Question: I'm working on my first app right now and have a slight XML problem. This is how my screen currently looks and as you can see the word "Invested" is cut in half.

Here is my code that is producing this behavior:
'''
<LinearLayout
xmlns:android="http://schemas.android.com/apk/res/android"
xmlns:tools="http://schemas.android.com/tools"
android:layout_width="match_parent"
android:layout_height="match_parent"
android:paddingBottom="@dimen/activity_vertical_margin"
android:paddingLeft="@dimen/activity_horizontal_margin"
android:paddingRight="@dimen/activity_horizontal_margin"
android:paddingTop="@dimen/activity_vertical_margin"
tools:context="com.quinnmchugh.networthcalculator.MainActivity$PlaceholderFragment"
android:orientation="vertical" >
<LinearLayout
android:layout_width="match_parent"
android:layout_height="wrap_content"
android:orientation="horizontal" >
<TextView
android:id="@+id/lblPrincipal"
android:layout_width="0dp"
android:layout_height="wrap_content"
android:text="@string/principal"
android:layout_weight="2"
android:gravity="right"
android:layout_marginRight="@dimen/activity_horizontal_margin"
android:textSize="16sp" />
<EditText
android:id="@+id/txtPrincipal"
android:layout_width="0dp"
android:layout_height="wrap_content"
android:hint="ex. 5,000"
android:layout_weight="3" />
</LinearLayout>
<LinearLayout
android:layout_width="match_parent"
android:layout_height="wrap_content"
android:orientation="horizontal" >
<TextView
android:id="@+id/lblStartingSalary"
android:layout_width="0dp"
android:layout_height="wrap_content"
android:text="@string/starting_salary"
android:layout_weight="2"
android:gravity="right"
android:layout_marginRight="@dimen/activity_horizontal_margin"
android:textSize="16sp" />
<EditText
android:id="@+id/txtStartingSalary"
android:layout_width="0dp"
android:layout_height="wrap_content"
android:hint="ex. 60,000"
android:layout_weight="3" />
</LinearLayout>
<LinearLayout
android:layout_width="match_parent"
android:layout_height="wrap_content"
android:orientation="horizontal"
android:layout_marginTop="24dp" >
<TextView
android:id="@+id/lblAnnualReturn"
android:layout_width="0dp"
android:layout_height="wrap_content"
android:text="@string/annual_return"
android:layout_weight="2"
android:gravity="right"
android:layout_marginRight="@dimen/activity_horizontal_margin"
android:textSize="16sp" />
<EditText
android:id="@+id/txtAnnualReturn"
android:layout_width="0dp"
android:layout_height="wrap_content"
android:hint="ex. 7%"
android:layout_weight="3" />
</LinearLayout>
<LinearLayout
android:layout_width="match_parent"
android:layout_height="wrap_content"
android:orientation="horizontal" >
<TextView
android:id="@+id/lblPercentOfIncome"
android:layout_width="0dp"
android:layout_height="wrap_content"
android:text="@string/percent_of_income"
android:layout_weight="2"
android:gravity="right"
android:layout_marginRight="@dimen/activity_horizontal_margin"
android:textSize="16sp" />
<EditText
android:id="@+id/txtPercentOfIncome"
android:layout_width="0dp"
android:layout_height="wrap_content"
android:hint="ex. 15%"
android:layout_weight="3" />
</LinearLayout>
'''
What do I need to fix to get the EditText to fully wrap itself and display the entire contents of the string?
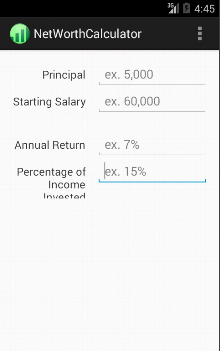
Answer: Add some padding to the element that is getting cut-off. Something like:
'''
<TextView
android:id="@+id/lblPercentOfIncome"
...
android:paddingBottom="16dp" />
'''